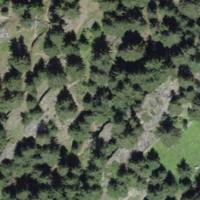
EUNIS habitat code: 44
Species observed at this site:
Troglodytes troglodytes
Phoenicurus ochruros
Sitta europaea
Garrulus glandarius
Falco tinnunculus
Ptyonoprogne rupestris
Delichon urbicum
Turdus merula